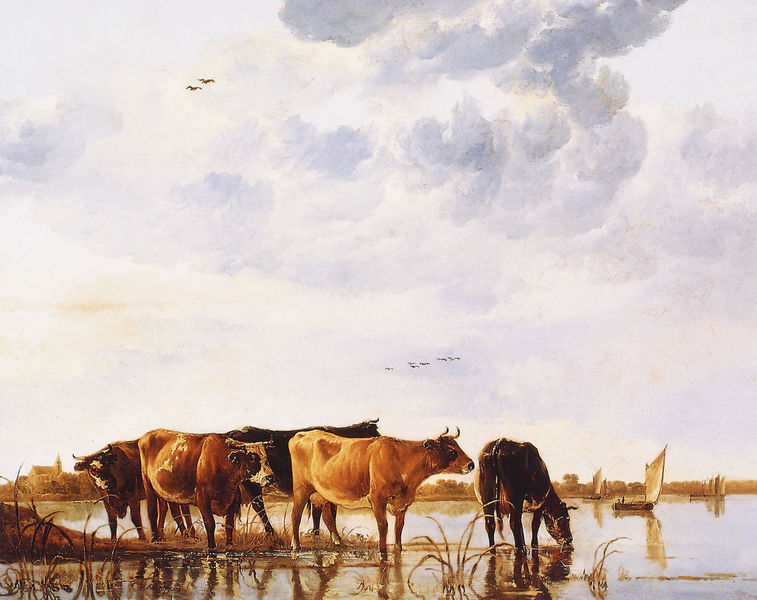
Titel: Cattle in a River (Sandbank mit einer Kuhherde)
Künstler: Aelbert Cuyp
Institution: Budapest, Szépmüvészeti Múzeum
Schlagwörter: blau, gemälde, himmel, meer, vogel, wasser, weiß, wolken, bäume, fluss, see, ufer, braun, grau, hintergrund, gras, haus, wolke, saufen, trinken, stehen, horn, niederlande, öl, bach, gräser, kühe, schilf, spiegelung, vieh, vögel, gewässer, kirche, land, pflanzen, wald, boot, boote, küste, schiff, schiffe, segel, segelboot, segelschiffe, segelschiff, dorf, grasen, kuh, rind, möwen, segelboote, rinder, gestade, idyll, fleigen, tränke, hörner, hirte, triken, jan steen, segeloote